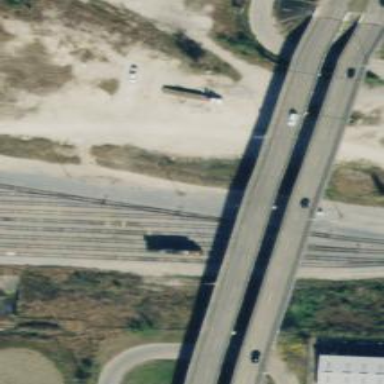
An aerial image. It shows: Railway yard.